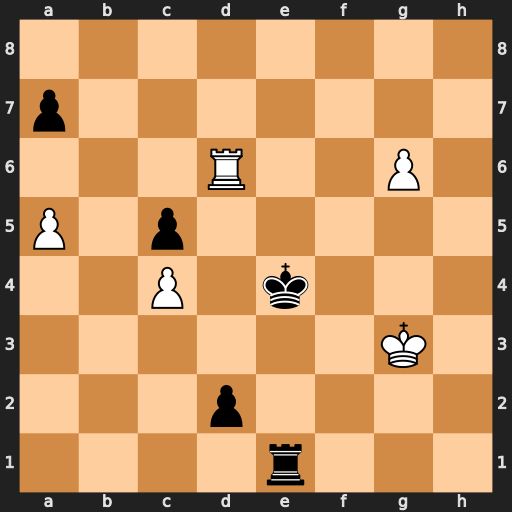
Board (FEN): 8/p7/3R2P1/P1p5/2P1k3/6K1/3p4/4r3
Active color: w
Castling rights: -
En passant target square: -
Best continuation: Rxd2 Rg1+ Rg2